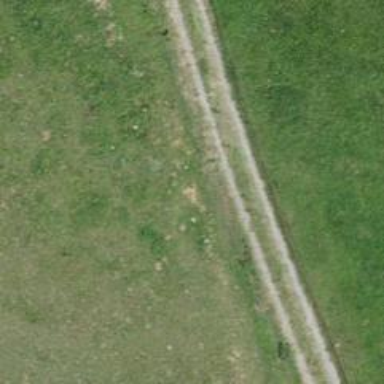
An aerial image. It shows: Track with grade 3 tracktype.